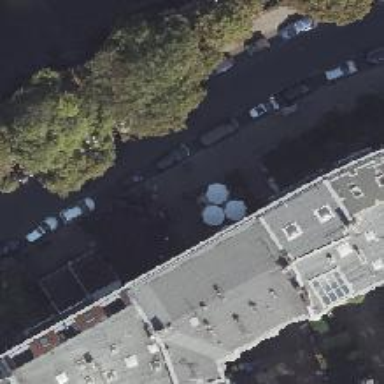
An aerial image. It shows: Café.